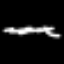
Label: squiggle